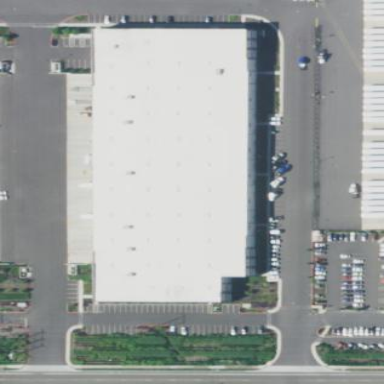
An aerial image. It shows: Warehouse.